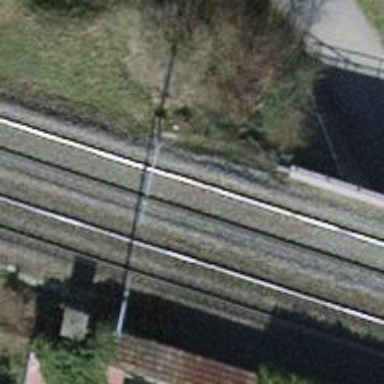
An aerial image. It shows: Railway with electrified contact lines.